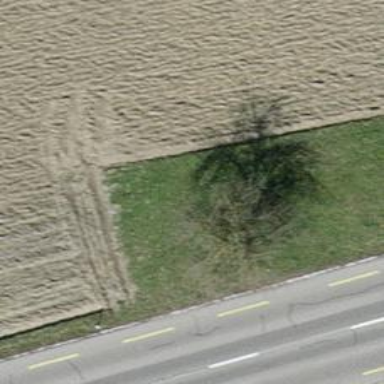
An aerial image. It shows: Single tag "natural: tree."